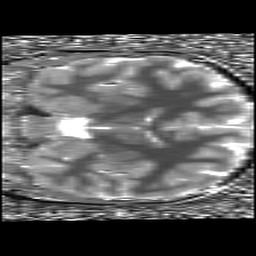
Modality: T1map
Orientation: coronal
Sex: female
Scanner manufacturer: siemens
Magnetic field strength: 3 T
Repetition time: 5 s
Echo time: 0.00355 s